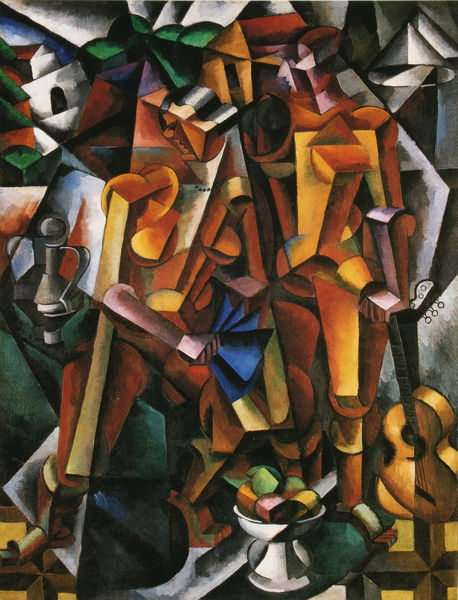
Titel: Komposition mit Figuren (zwei Figuren)
Künstler: Lyubov' Popova
Standort: Moskau
Institution: Tretjakov Galerie
Schlagwörter: blau, dunkel, gemälde, hand, kopf, körper, mann, schatten, weiß, bäume, dreieck, frauen, gelb, grün, komposition, kubismus, kubistisch, menschen, ocker, bewegung, braun, brust, frau, grau, hell, holz, lampe, licht, männer, orange, profil, raum, schwarz, säule, säulen, tisch, zimmer, haus, obst, rot, fächer, schleife, arm, arme, gesicht, mensch, schale, schüssel, silber, stehen, hände, innenraum, instrument, öl, feld, felder, boden, figur, gold, kelch, gitarre, instrumente, musik, rosa, chaos, frucht, früchte, kanne, stilleben, stillleben, vase, beine, hellblau, topf, bein, abstrakt, farben, fläche, flächen, farbe, formen, lila, violett, linien, weis, moment, figuren, glanz, musikinstrument, gefäß, fuss, explosion, parallel, wirr, geschenk, tischplatte, gestalten, fleck, geometrisch, geige, saite, violine, obstschale, silbern, fruchtschale, picasso, abstützen, saiten, trichter, pokal, zeit, dreiecke, leier, klecks, geometrie, italienisch, splitter, krücke, orphismus, braque, metallisch, pablo, auszeuchnung, gleichzeitig, gleichzeitigkeit, martialisch, parallelität, vilonie